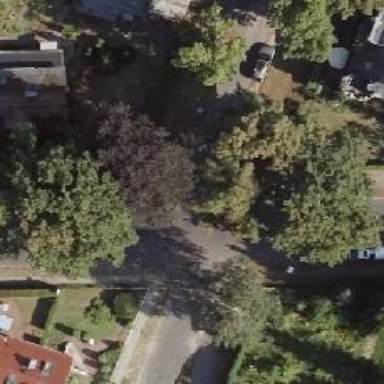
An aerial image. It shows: Residential road.